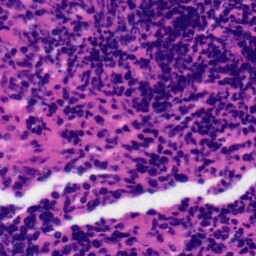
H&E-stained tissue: Tonsil